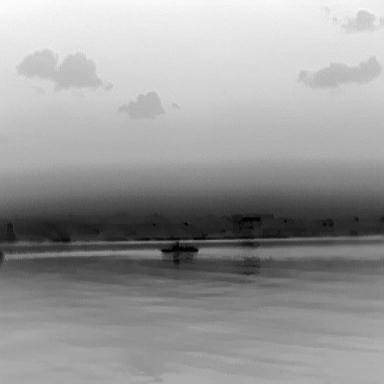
There is a warship in the infrared image.